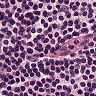
Metastatic tissue present: no